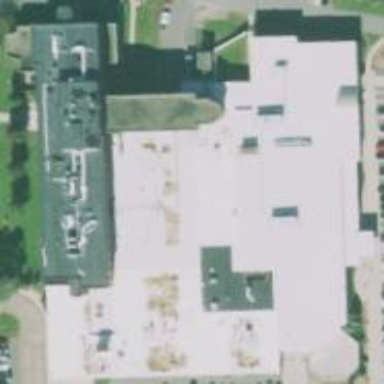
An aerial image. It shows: Building that houses veterinary clinic.